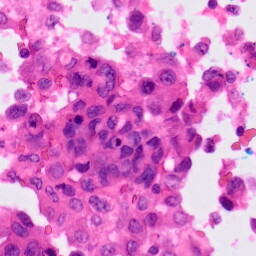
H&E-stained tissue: Lung